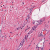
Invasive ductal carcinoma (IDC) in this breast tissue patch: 0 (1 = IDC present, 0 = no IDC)